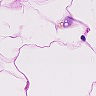
Metastatic tissue present: no